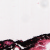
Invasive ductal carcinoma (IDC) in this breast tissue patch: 0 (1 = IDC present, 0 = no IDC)